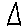
Label: triangle